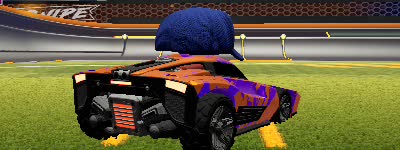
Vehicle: breakout